Question: I've tried few different setups of 'HTTP load balancing' in google compute engine.
I used this as a reference :
<URL>
And I'm at scenario with 3 instances where I simulate the outage on one of them.

And I can see that one instance is not healthy which is great, so my question would be how can I see which one of them is not up. I mean when this is a real scenario I want to immediately know which one is it.
Any suggestions?
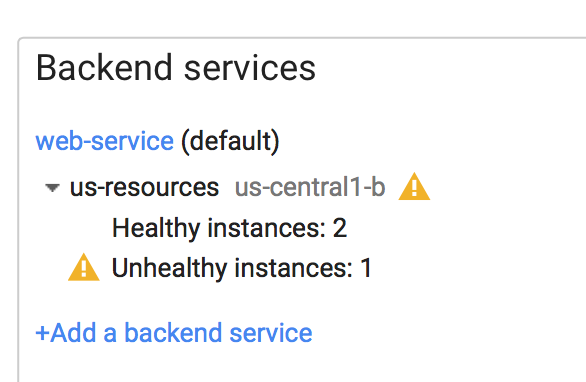
Answer: You can use the gcloud tool to get detailed health information. Based on that tutorial, I would run:
'''
gcloud compute backend-services get-health NAME
'''
I am not sure how to view this information in the developer console.
See more:
<URL>